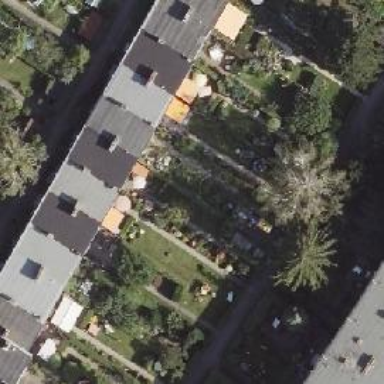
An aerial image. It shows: Residential garden.